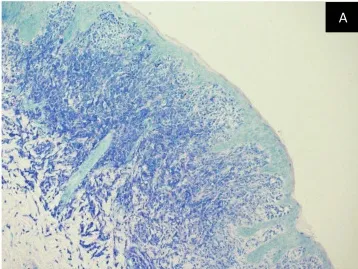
Giemsa stain. . A and B: Giemsa stain confirms the increased mast cells.
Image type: pathology (giemsa)